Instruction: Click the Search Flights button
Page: home
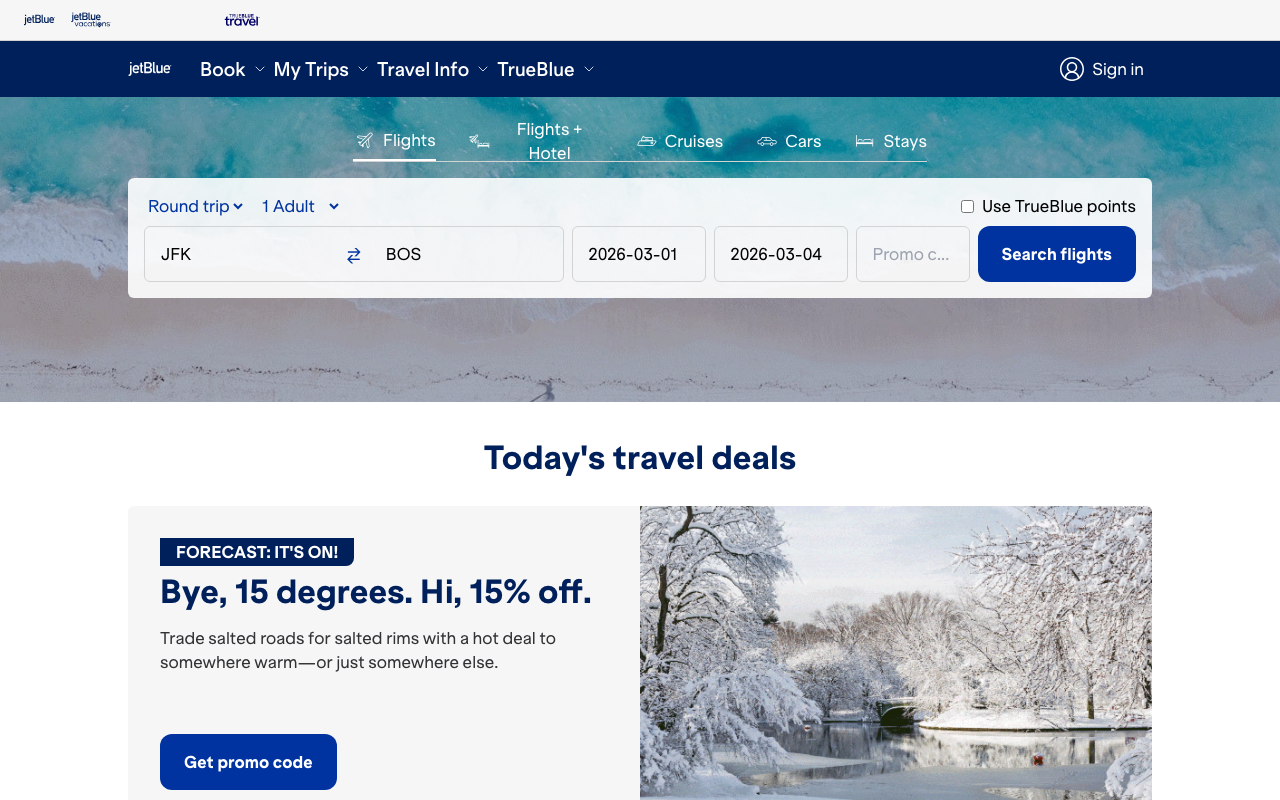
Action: click